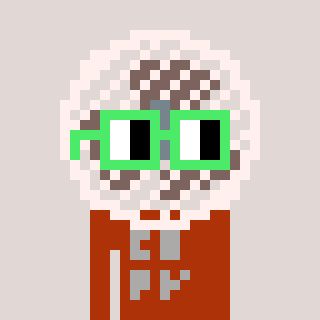
a pixel art character with square light green glasses, a fan-shaped head and a hotbrown-colored body on a warm background